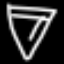
Label: diamond